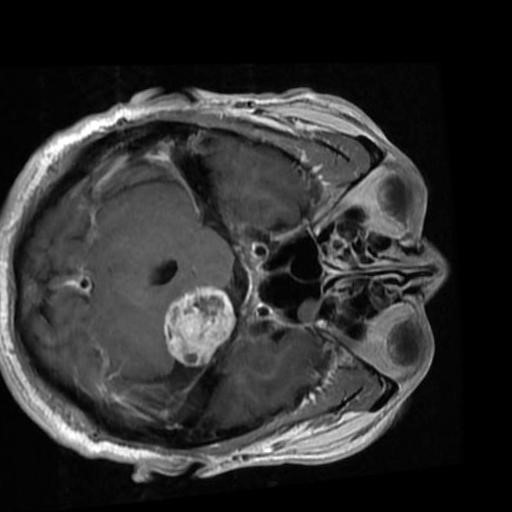
Label: brain_menin